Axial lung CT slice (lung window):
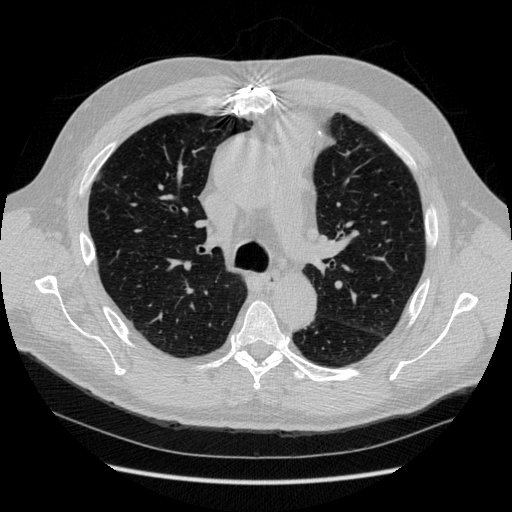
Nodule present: yes
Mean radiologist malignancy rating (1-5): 3